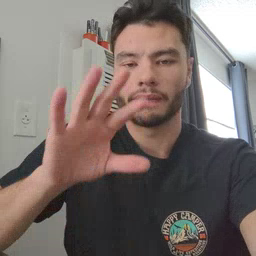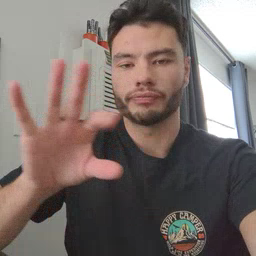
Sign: frenchfries